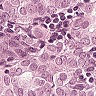
Metastatic tissue present: yes